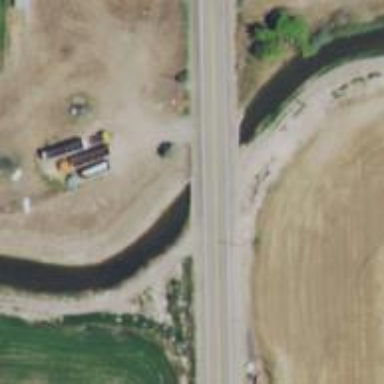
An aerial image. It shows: Culvert tunnel crossing over canal.